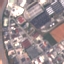
Label: Industrial